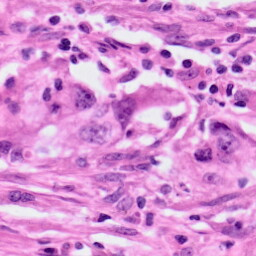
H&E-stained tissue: Lung